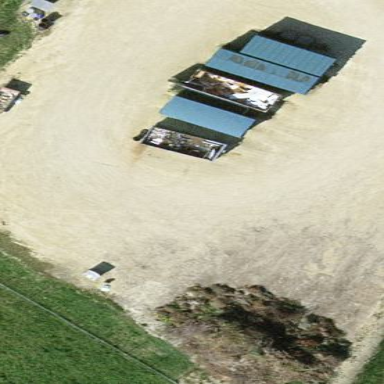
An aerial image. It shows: Recycling centre providing amenities for recycling.